Interaction volume radius: 10 \u00c5
Interaction volume height: 30 \u00c5
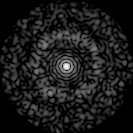
Disorder parameter: 0.82